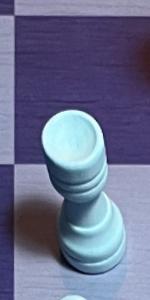
Label: Rook_White